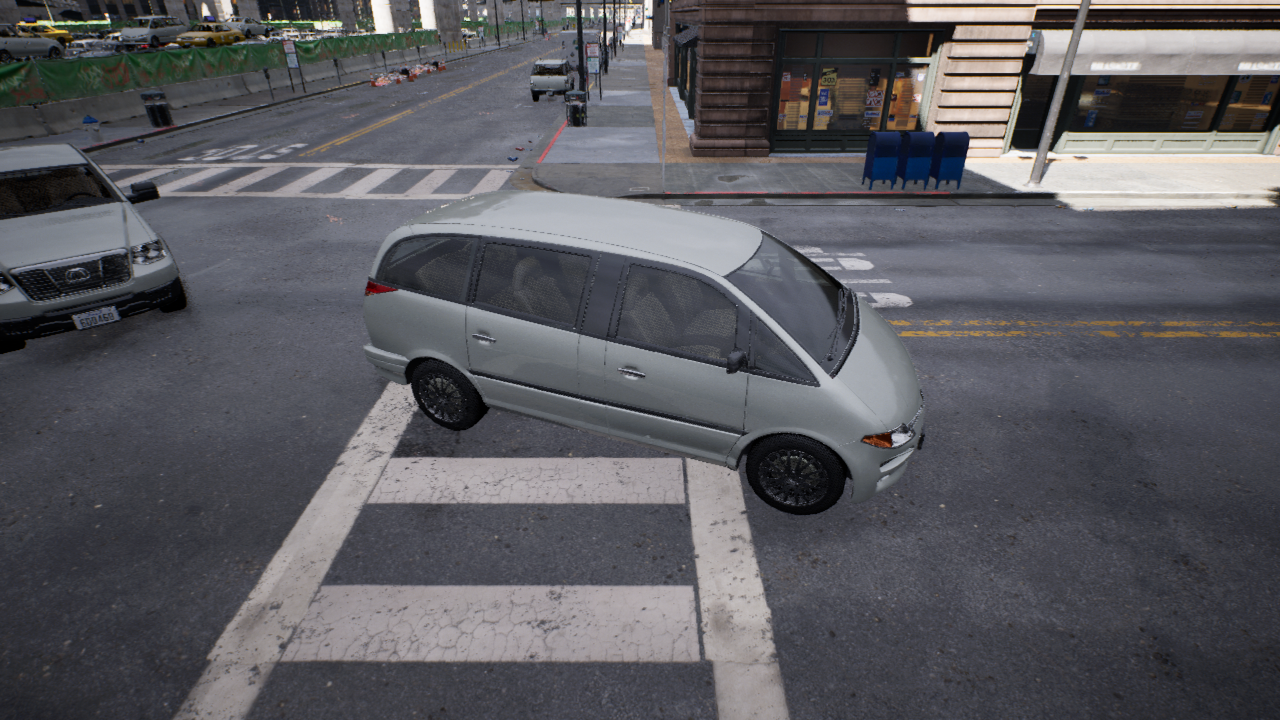
Venue: intersection
Lighting: clear day
Vehicle rig: minivan